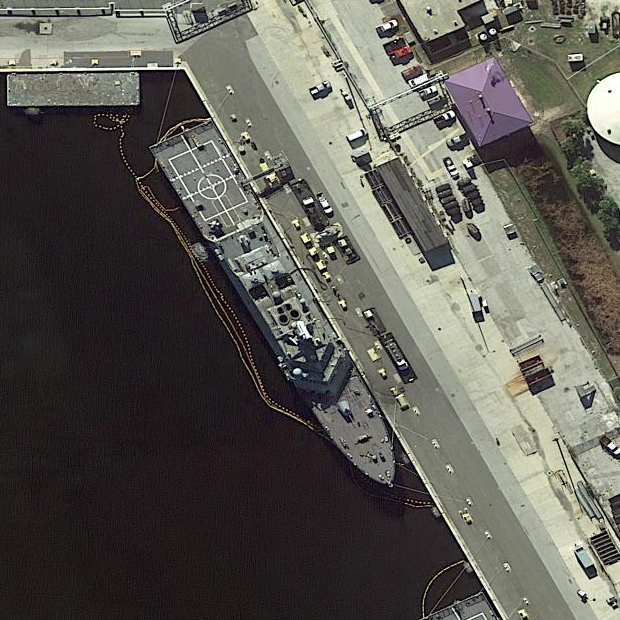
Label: cruiser